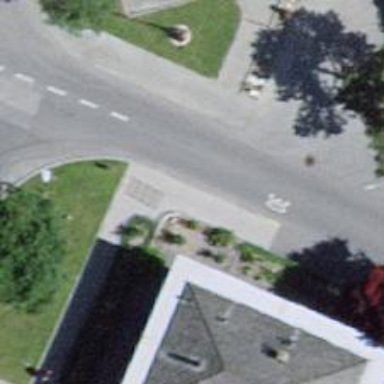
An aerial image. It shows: Zebra crossing on the road.